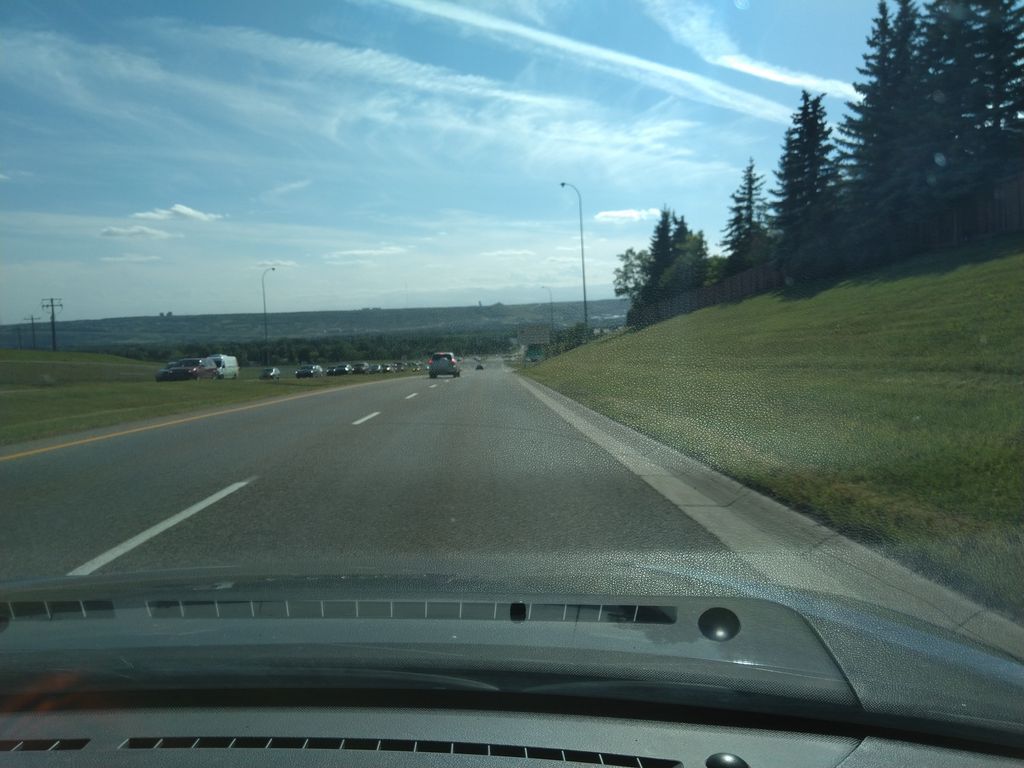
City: calgary